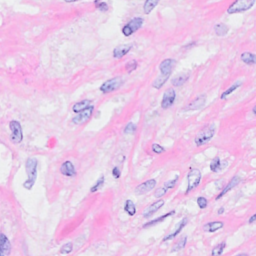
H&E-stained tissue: Breast